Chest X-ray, PA view. Patient: 35 years old, sex M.
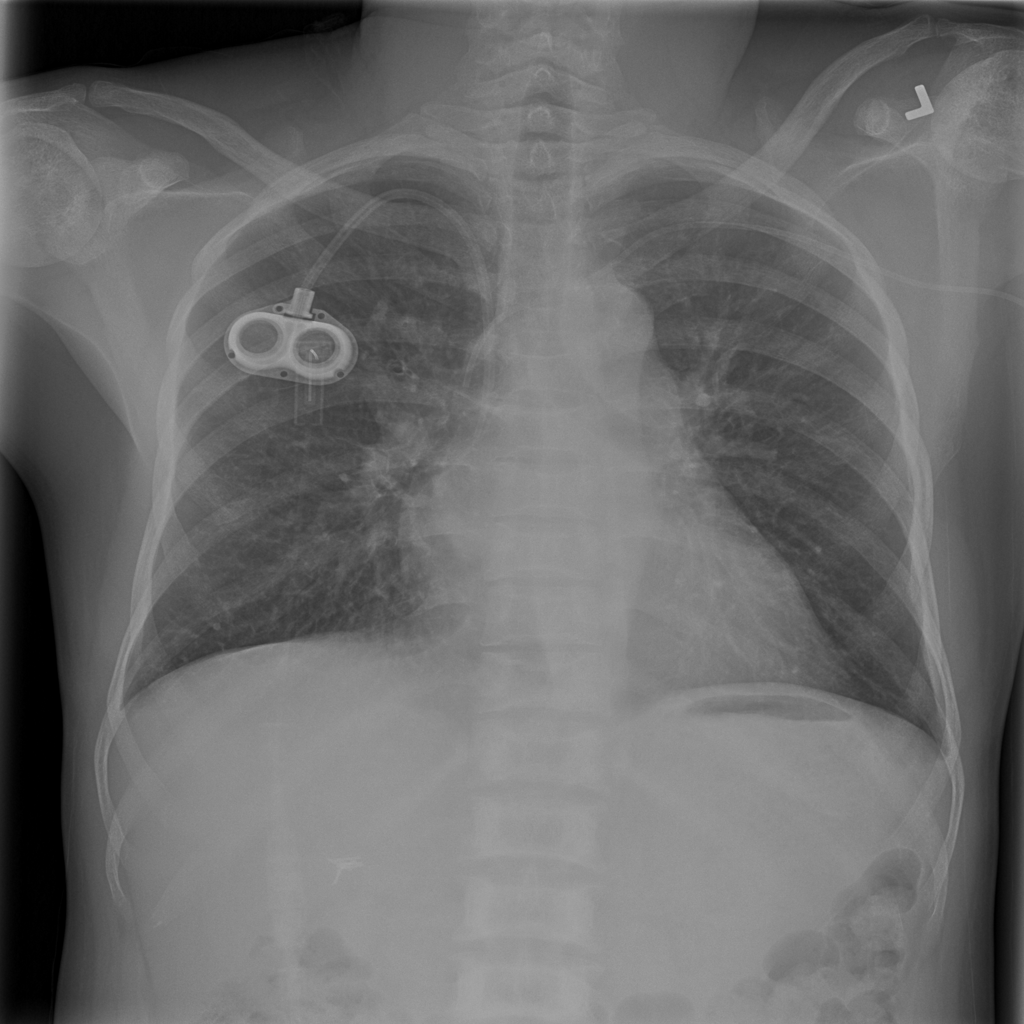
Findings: No Finding